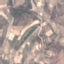
Land use / land cover: PermanentCrop